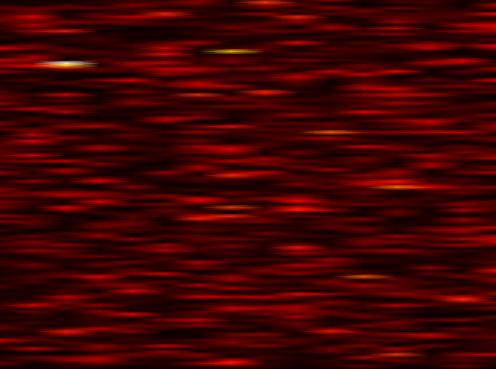
Label: UFMC